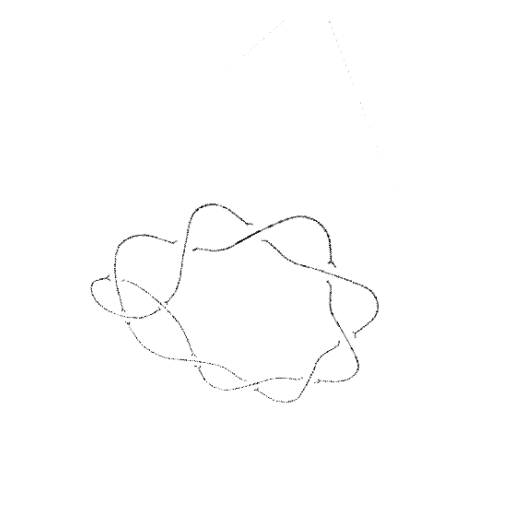
Crossing number: 10